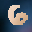
Label: 6